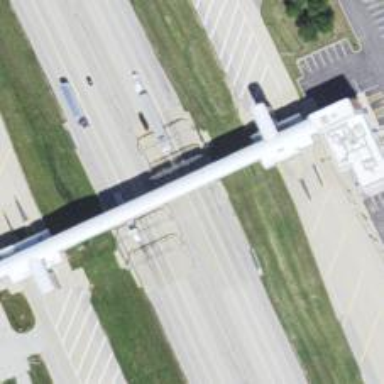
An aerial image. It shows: Toll gantry on the road.